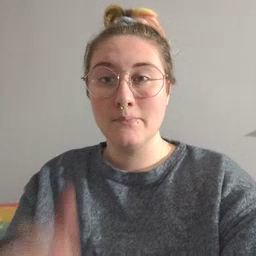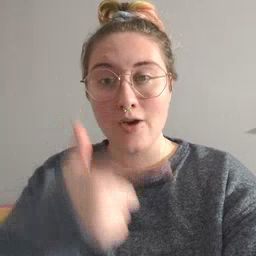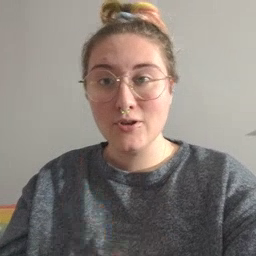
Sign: brother